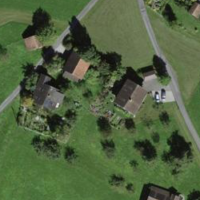
EUNIS habitat code: 24
Species observed at this site:
Linaria vulgaris